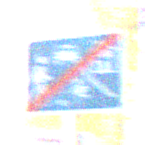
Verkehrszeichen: EndeVerkehrsberuhigterBereich
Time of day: SunriseSunset
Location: Outdoor (Urban)
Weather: PartlyCloudy
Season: Autumn
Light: Natural